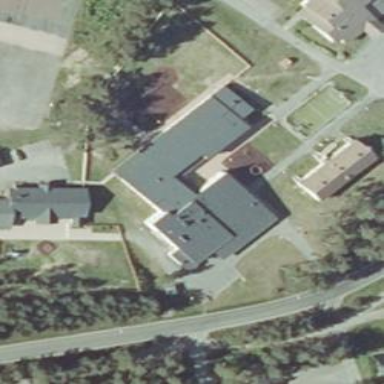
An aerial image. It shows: School building.